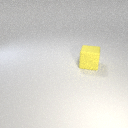
large yellow rubber cube